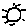
Label: sun